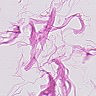
Metastatic tissue present: no